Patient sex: M
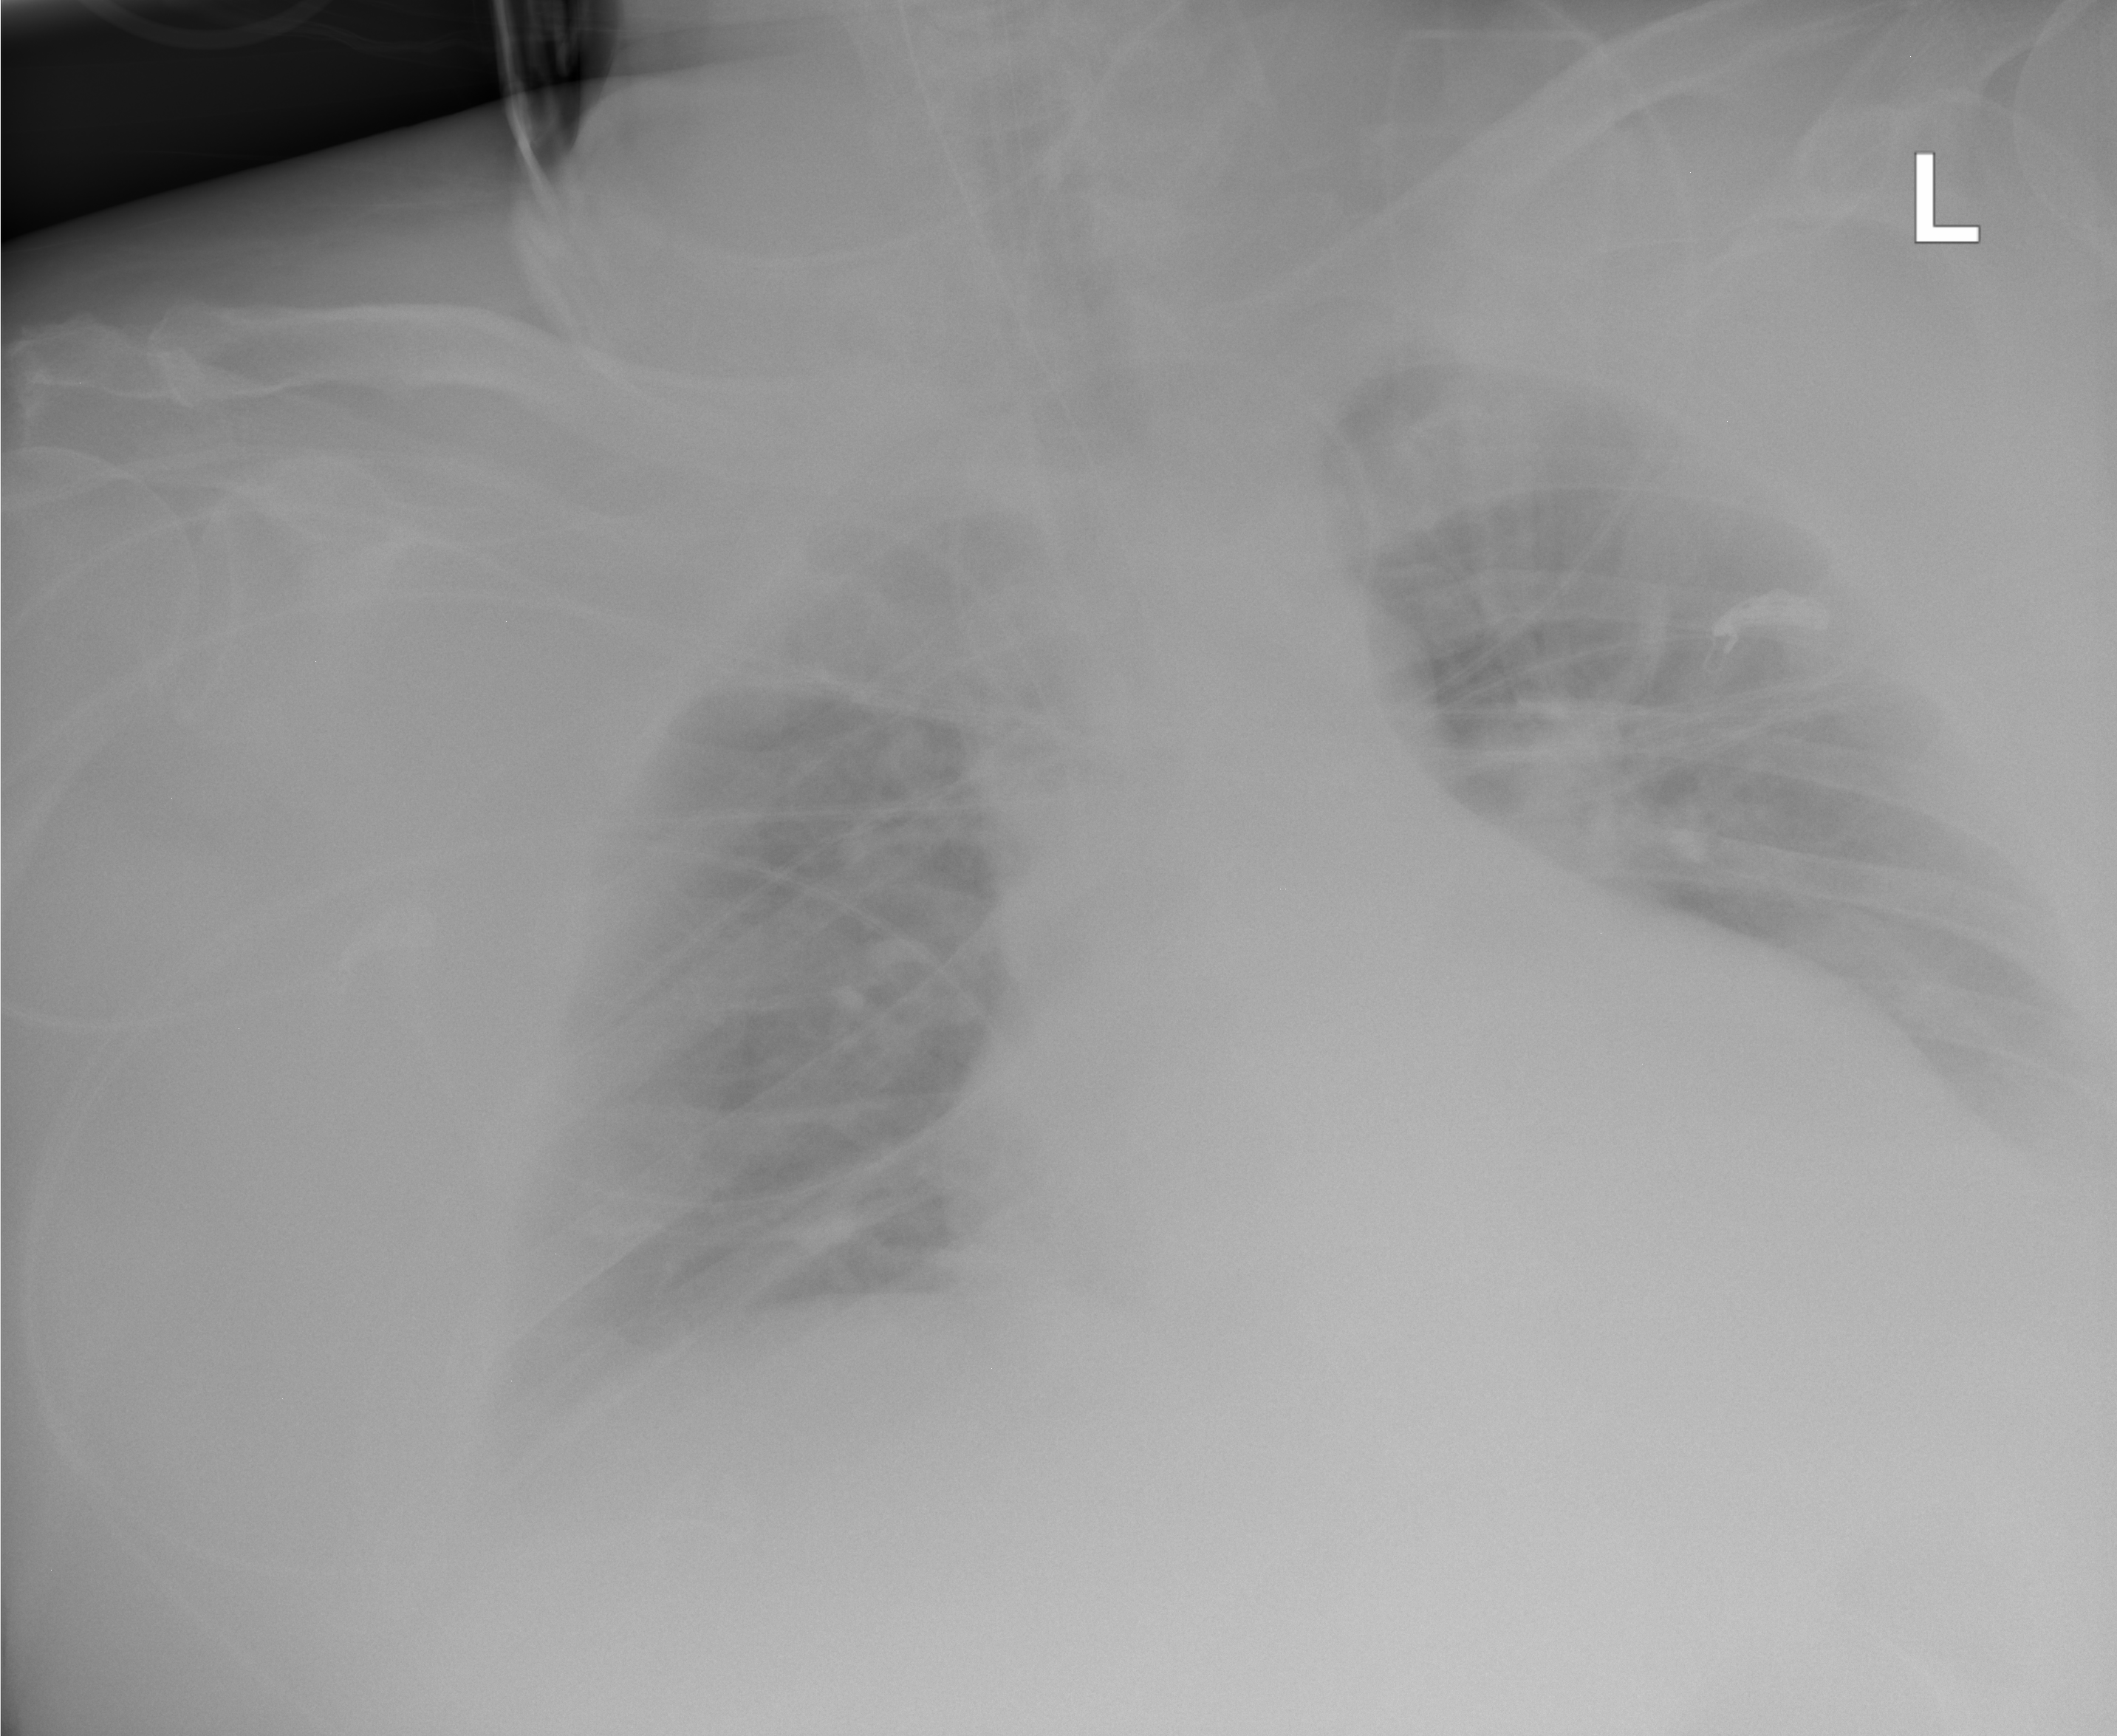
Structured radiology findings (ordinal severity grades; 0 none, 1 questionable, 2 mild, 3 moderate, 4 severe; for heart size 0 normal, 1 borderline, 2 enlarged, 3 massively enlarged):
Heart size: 2
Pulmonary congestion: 2
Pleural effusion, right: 0
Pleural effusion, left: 1
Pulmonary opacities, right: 0
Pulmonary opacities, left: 1
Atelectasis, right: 0
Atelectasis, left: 0